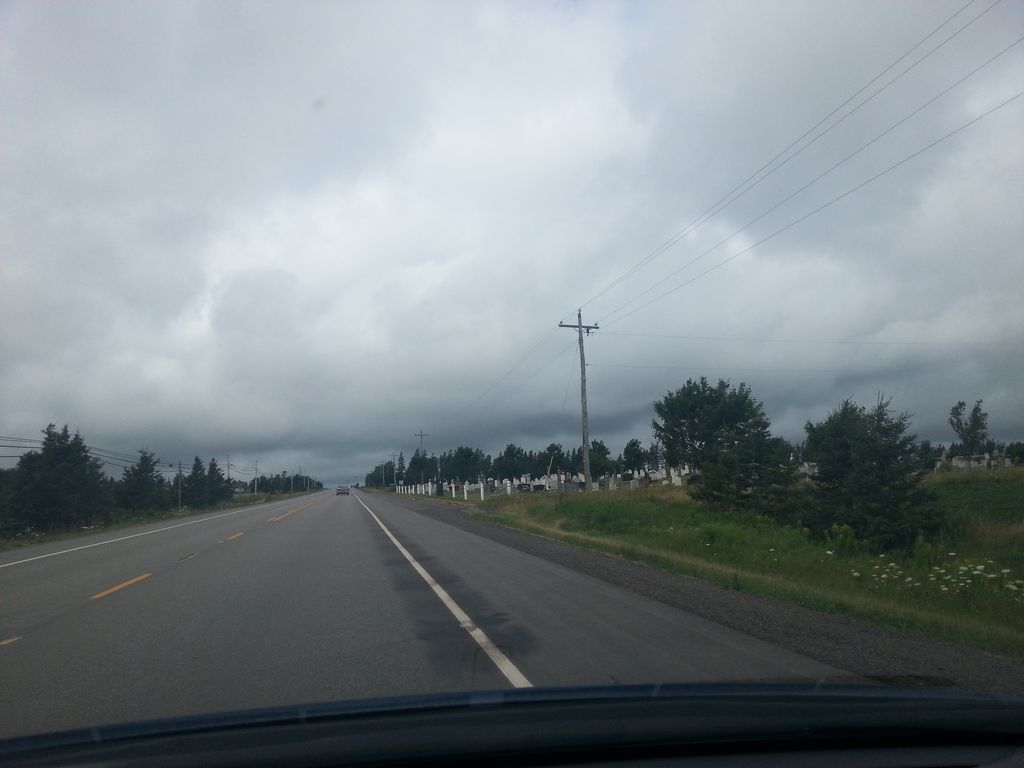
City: charlottetown